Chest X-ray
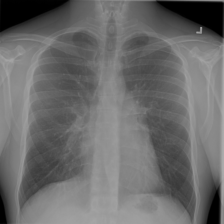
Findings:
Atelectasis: negative
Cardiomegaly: negative
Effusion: negative
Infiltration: positive
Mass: negative
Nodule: negative
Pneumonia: negative
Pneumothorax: negative
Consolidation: negative
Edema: negative
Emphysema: negative
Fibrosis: negative
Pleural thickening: negative
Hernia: negative